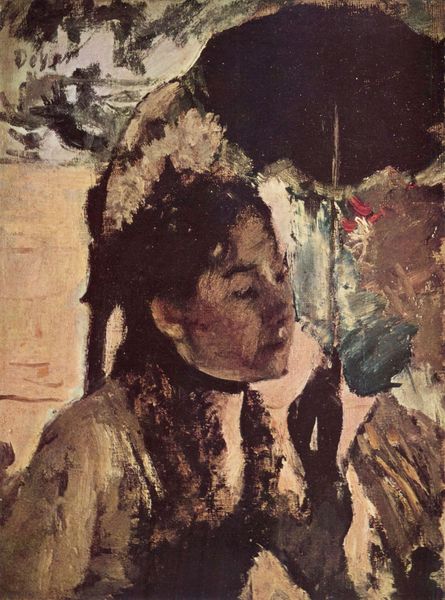
Titel: In den Tuilerien (Frau mit Sonnenschirm)
Künstler: Edgar Degas
Standort: Glasgow
Institution: Art Gallery and Museum
Schlagwörter: baum, blau, dunkel, gemälde, hand, schatten, wasser, weiß, wolken, fluss, grün, impressionismus, mädchen, ocker, sand, sitzen, stadt, ausschnitt, blumen, braun, degas, frankreich, frau, grau, haar, handschuh, handschuhe, hell, hintergrund, hut, kleid, licht, mund, nase, orange, paris, pastell, profil, renoir, schwarz, straße, vordergrund, blick, blüten, dame, haus, park, regenschirm, rot, schal, schirm, sonnenschirm, wolke, beige, gesellschaft, haube, malerei, schleife, alt, kappe, augen, band, bluse, federn, gesicht, halten, kragen, samt, spitze, trauer, bild, hals, portrait, porträt, signatur, öl, sonne, haare, reich, kinn, lippen, rosa, schulter, garten, helldunkel, küste, sommer, strand, wangen, halsband, stab, zöpfe, abstrakt, hitze, sepia, vogelperspektive, sturm, duktus, draussen, zopf, detail, impressionistisch, monet, brauen, manet, konzentriert, stil, junge, rüschen, wange, geschlossen, spaziergang, pleinair, dreiviertel, bürgertum, hütchen, städtisch, braue, entspannt, wärme, pelzkragen, verschwommen, halbprofil, verwischt, gaugin, riechen, schwart, freiluftmalerei, freien, genuss, stiehl, lady, schutz, hautfarben, raun, aufgelöst, schützen, kapotte, spanierin, asiatin, schirmchen, spaziergängerin, dunkelö, bourgeoisie, defas, handschue, deags, geniessen, chienese, chienesin, schrm, deye, deyer